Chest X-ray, AP view. Patient: 31 years old, sex M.
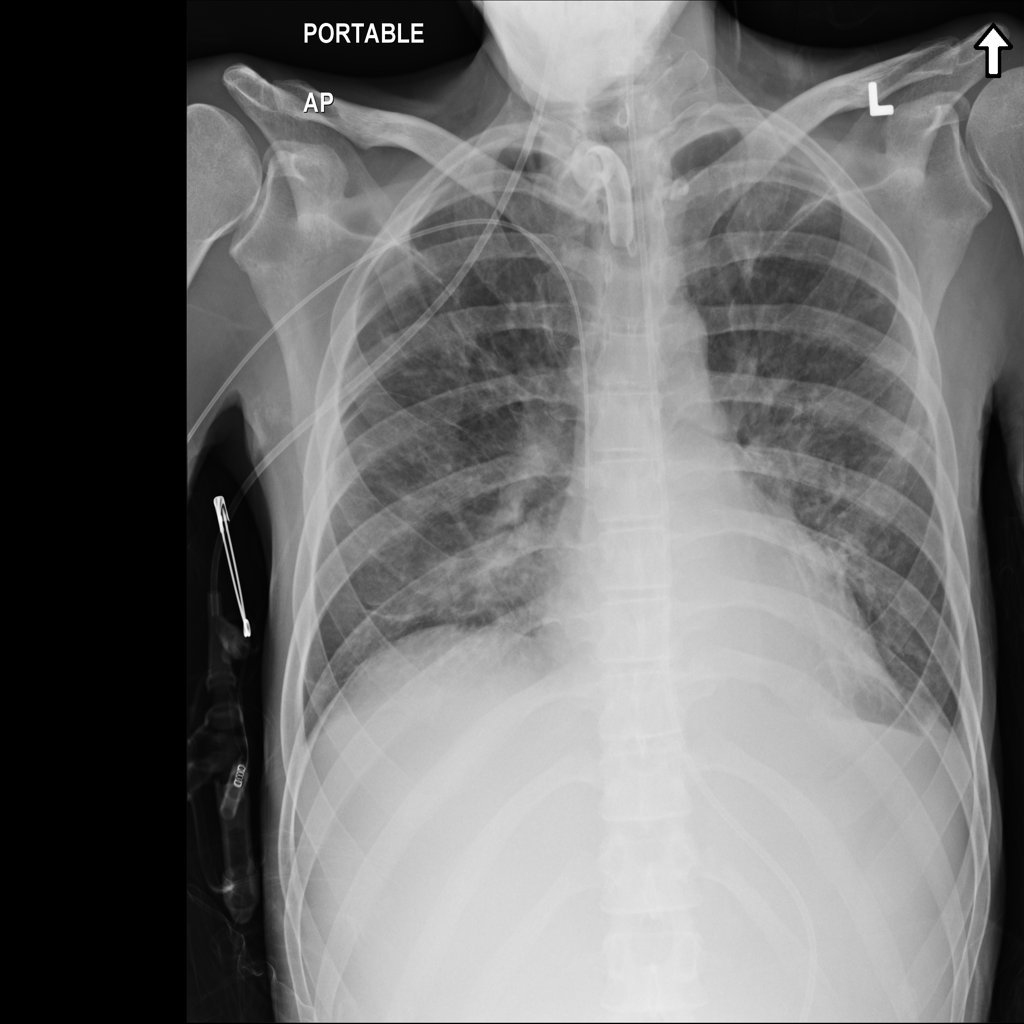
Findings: Effusion, Infiltration